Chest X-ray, PA view. Patient: 60 years old, sex F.
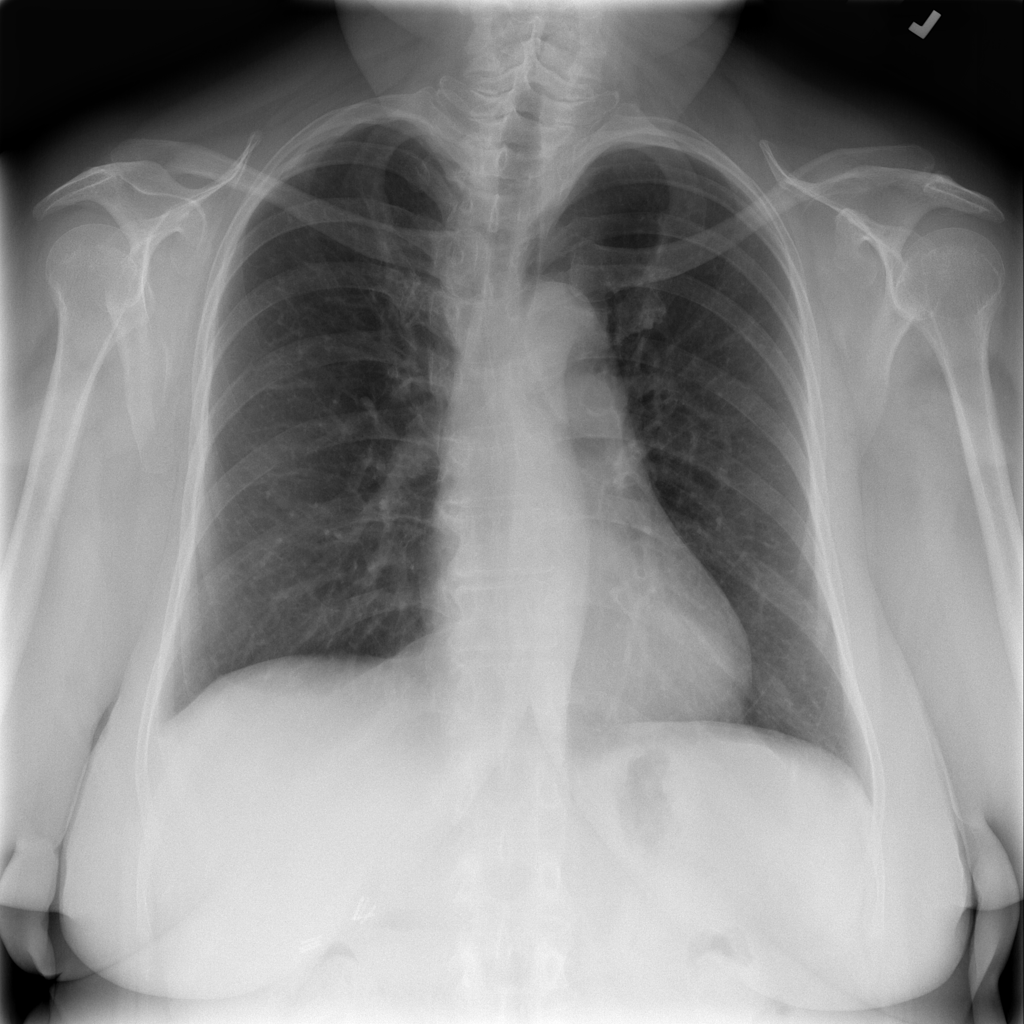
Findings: No Finding